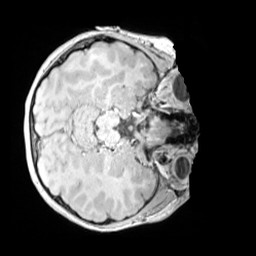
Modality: MP2RAGE
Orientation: axial
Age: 11
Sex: female
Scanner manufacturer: siemens
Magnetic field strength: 3 T
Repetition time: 4 s
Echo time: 0.00303 s